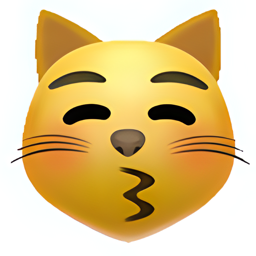
Name: kissing cat face with closed eyes
Emoji: 😽
Group: Smileys & Emotion
Sub-group: cat-face